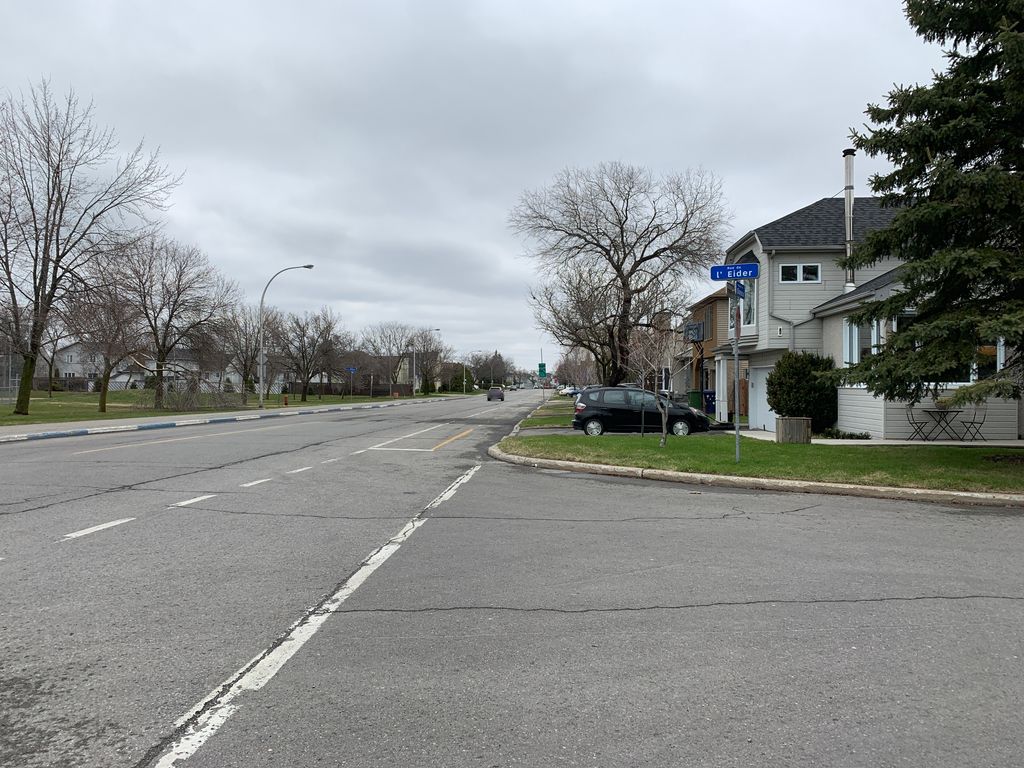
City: montreal